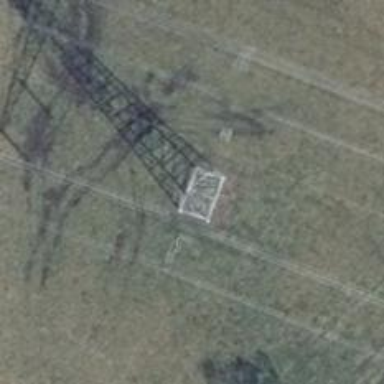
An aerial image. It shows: Power tower.